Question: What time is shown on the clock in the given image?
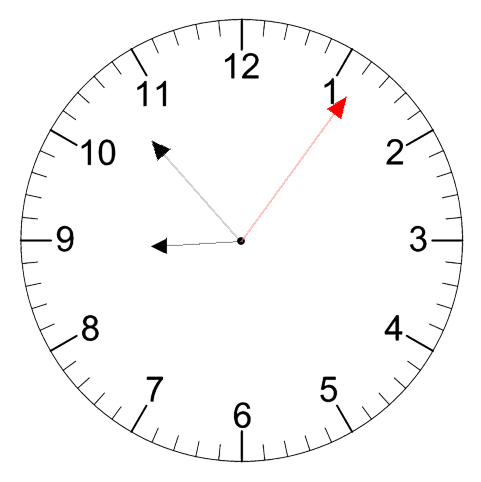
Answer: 08:53:06